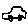
Label: car